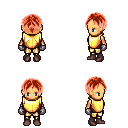
a pixel art fantasy rpg character, female body template, human, tanned skin, gold chest armor, gold greaves, red parted hairstyle, metal gloves, maroon shoes, four views (front, back, left, right), 2x2 character sprite sheet, small pixel art, hard edges, no anti-aliasing